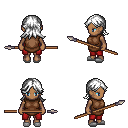
a pixel art fantasy rpg character, female body template, human, dark skin, brown tunic, red pants, white loose hair, white slippers, spear, four views (front, back, left, right), 2x2 character sprite sheet, small pixel art, hard edges, no anti-aliasing